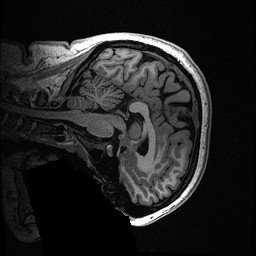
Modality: T1w
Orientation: sagittal
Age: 21
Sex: female
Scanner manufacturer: ge
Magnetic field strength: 3 T
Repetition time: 0.006952 s
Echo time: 0.00292 s